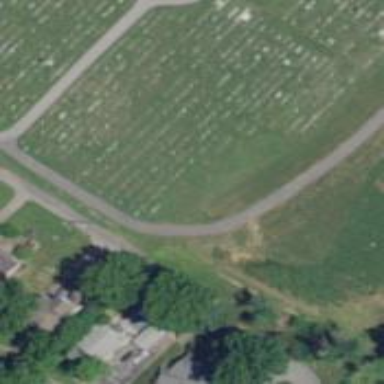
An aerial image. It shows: Sector in the cemetery.